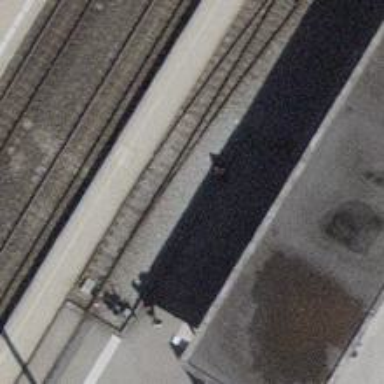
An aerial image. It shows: Railway switch.